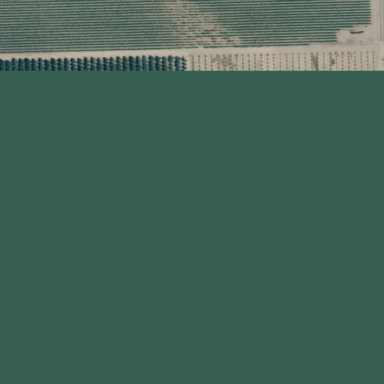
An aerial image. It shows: Vineyard where grapes are grown.